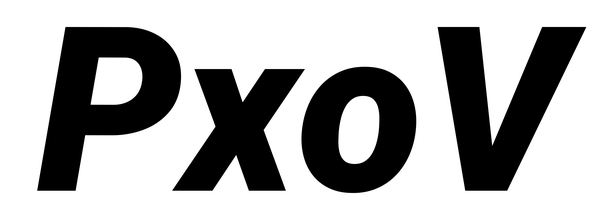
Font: Roboto-Italic_Black_Italic